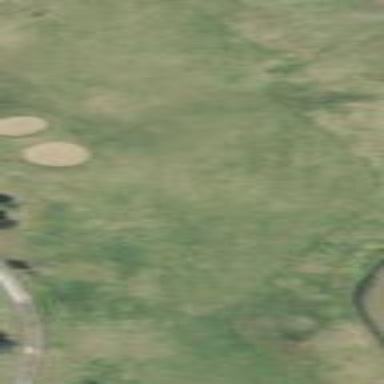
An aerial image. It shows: Golf fairway surrounded by grass.